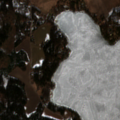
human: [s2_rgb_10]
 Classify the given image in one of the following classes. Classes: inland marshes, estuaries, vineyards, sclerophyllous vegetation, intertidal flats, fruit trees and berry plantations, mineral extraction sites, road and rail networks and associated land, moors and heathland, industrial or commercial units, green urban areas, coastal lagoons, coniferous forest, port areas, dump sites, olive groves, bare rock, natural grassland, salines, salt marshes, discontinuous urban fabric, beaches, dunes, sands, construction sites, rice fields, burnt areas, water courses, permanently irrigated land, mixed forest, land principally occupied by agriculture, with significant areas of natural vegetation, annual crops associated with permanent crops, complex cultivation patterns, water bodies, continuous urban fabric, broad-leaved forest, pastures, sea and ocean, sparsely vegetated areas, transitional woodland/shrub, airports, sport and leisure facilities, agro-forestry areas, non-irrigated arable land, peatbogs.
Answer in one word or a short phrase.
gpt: non-irrigated arable land, land principally occupied by agriculture, with significant areas of natural vegetation, coniferous forest, mixed forest, water bodies